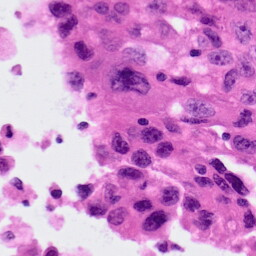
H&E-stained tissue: Lung